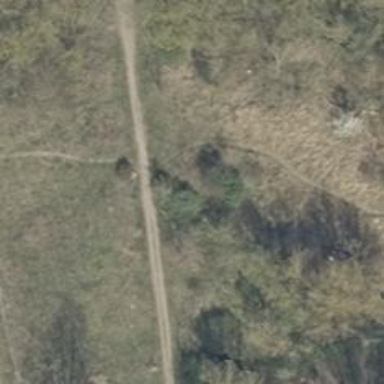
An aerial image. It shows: Dirt footway.